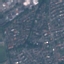
Label: Residential